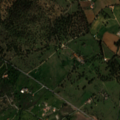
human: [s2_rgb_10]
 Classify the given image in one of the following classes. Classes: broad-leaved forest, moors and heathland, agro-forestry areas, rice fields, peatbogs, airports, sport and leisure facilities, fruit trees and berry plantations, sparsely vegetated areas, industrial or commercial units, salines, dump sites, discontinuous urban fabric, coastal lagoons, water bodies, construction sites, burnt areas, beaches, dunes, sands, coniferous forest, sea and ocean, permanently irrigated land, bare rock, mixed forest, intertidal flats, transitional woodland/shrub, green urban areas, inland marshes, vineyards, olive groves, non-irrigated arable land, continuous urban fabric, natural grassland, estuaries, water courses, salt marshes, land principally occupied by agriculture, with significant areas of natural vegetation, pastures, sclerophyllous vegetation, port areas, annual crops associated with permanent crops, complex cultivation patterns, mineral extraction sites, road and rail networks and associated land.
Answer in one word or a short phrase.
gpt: non-irrigated arable land, annual crops associated with permanent crops, land principally occupied by agriculture, with significant areas of natural vegetation, agro-forestry areas